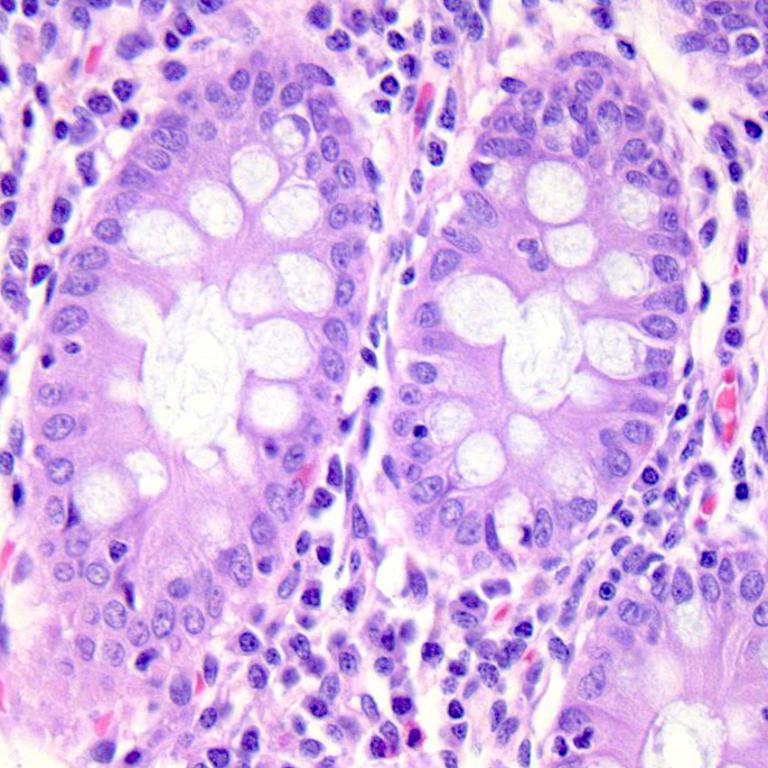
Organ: colon
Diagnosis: benign